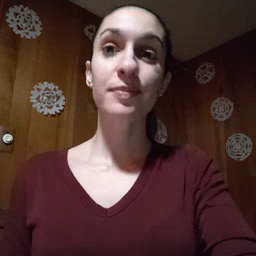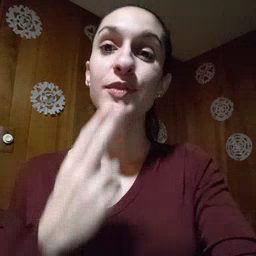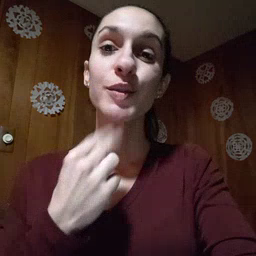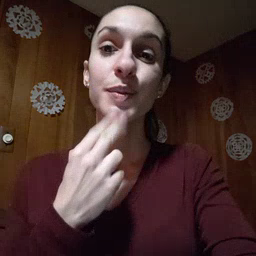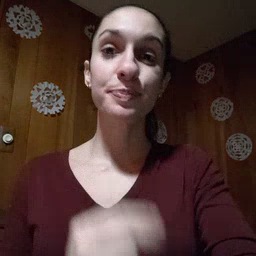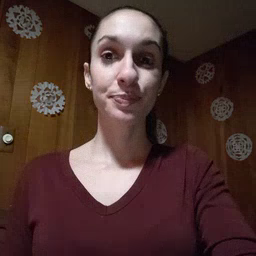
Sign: cute